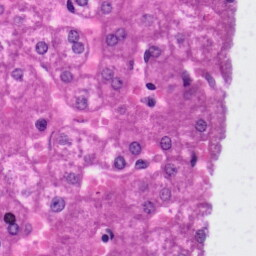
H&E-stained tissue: Liver